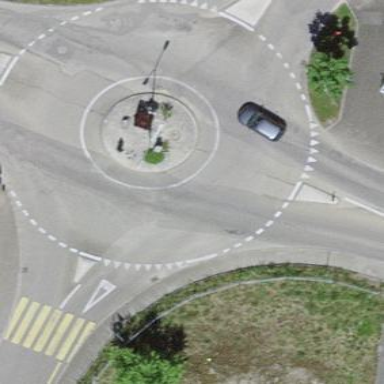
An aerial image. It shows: Secondary road around roundabout.